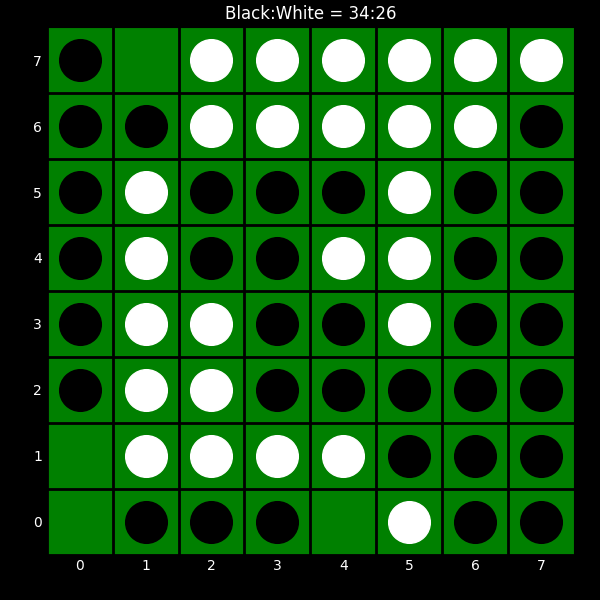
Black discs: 34
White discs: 26